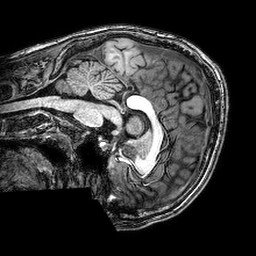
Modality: T1w
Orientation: sagittal
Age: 20
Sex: male
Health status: healthy
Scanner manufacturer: philips
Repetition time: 0.008189 s
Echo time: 0.00376 s